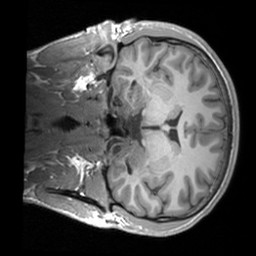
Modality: T1w
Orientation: coronal
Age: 22
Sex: male
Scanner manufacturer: siemens
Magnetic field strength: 3 T
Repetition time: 1.9 s
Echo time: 0.00226 s